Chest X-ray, AP view. Patient: 60 years old, sex M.
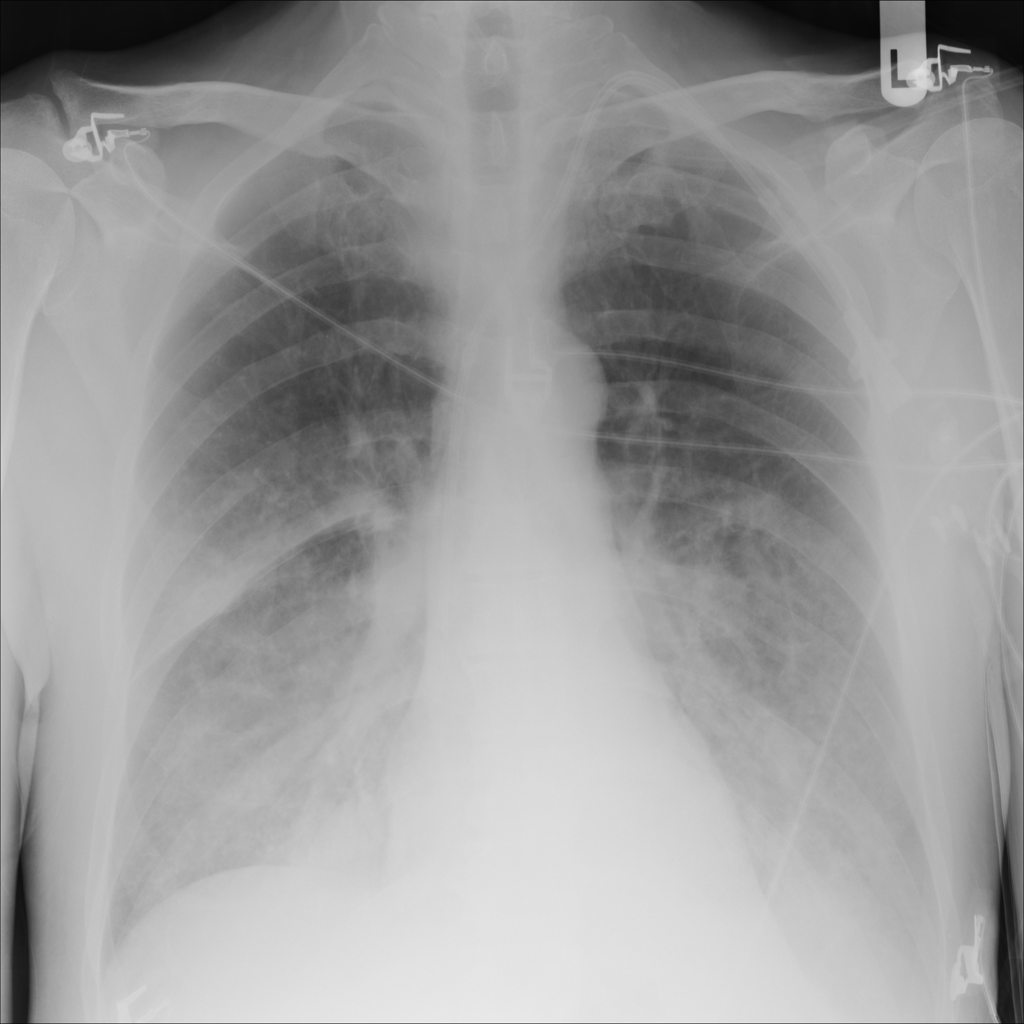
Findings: Infiltration